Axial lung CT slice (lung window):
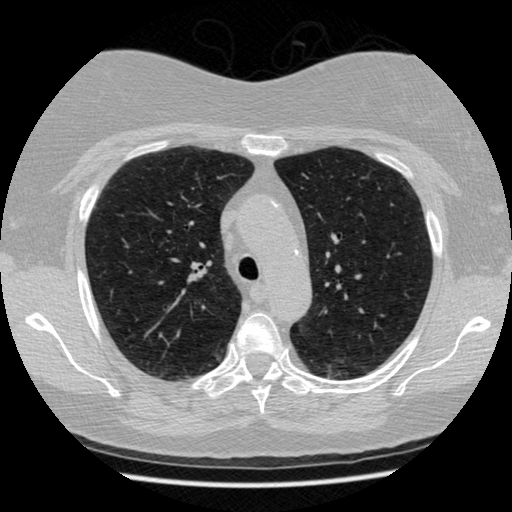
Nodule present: no